Interaction volume radius: 5 \u00c5
Interaction volume height: 15 \u00c5
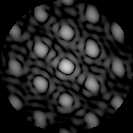
Disorder parameter: 0.2544